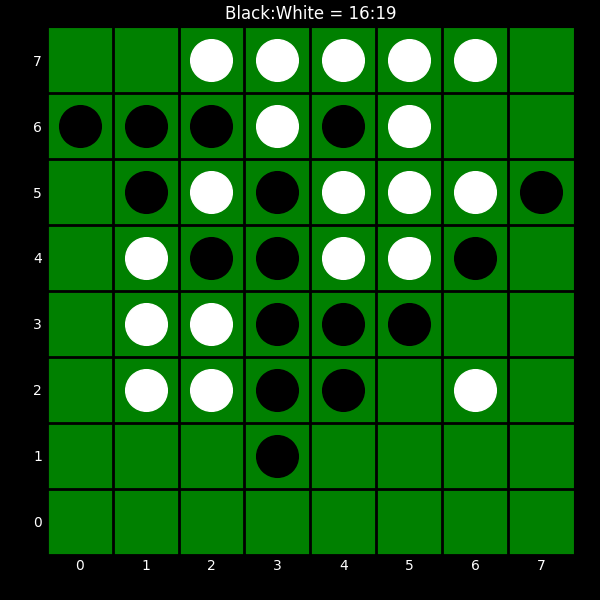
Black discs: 16
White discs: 19